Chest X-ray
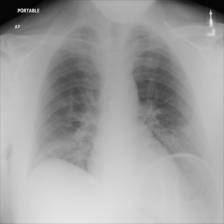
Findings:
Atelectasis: positive
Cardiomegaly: negative
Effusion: negative
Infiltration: negative
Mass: negative
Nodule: negative
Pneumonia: negative
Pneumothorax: negative
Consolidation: negative
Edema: negative
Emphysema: negative
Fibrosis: negative
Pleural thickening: negative
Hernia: negative